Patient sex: M
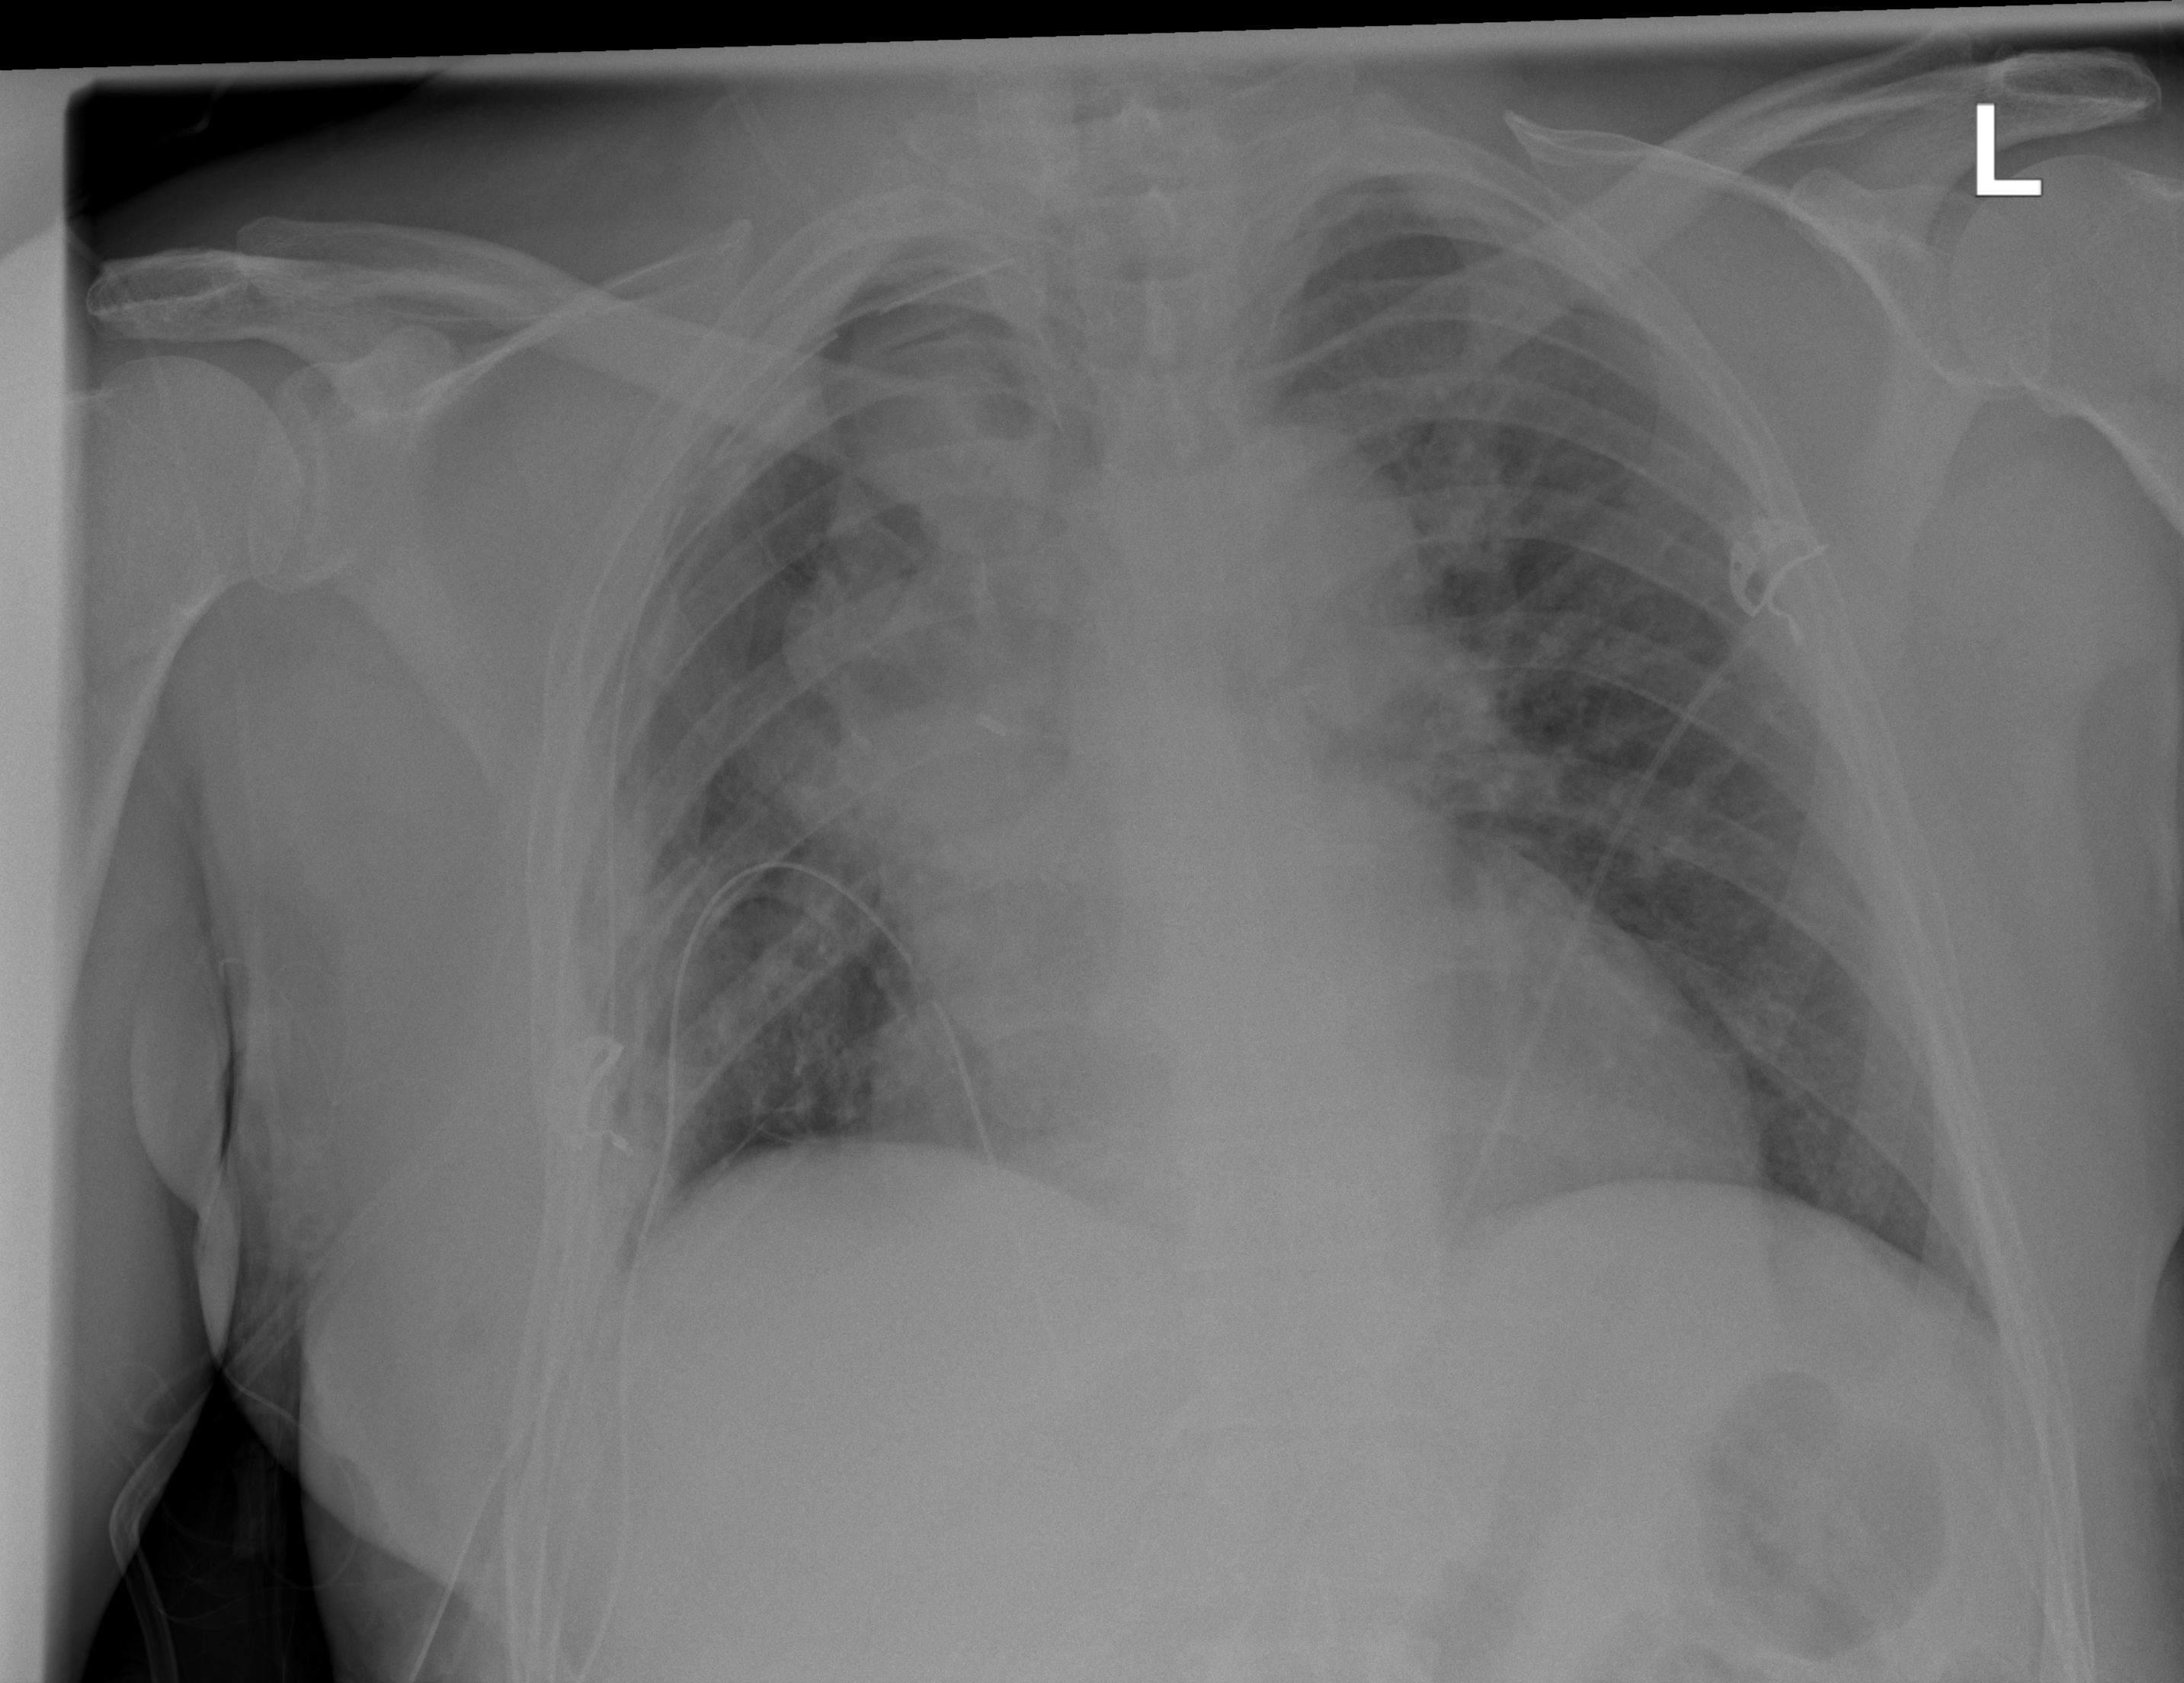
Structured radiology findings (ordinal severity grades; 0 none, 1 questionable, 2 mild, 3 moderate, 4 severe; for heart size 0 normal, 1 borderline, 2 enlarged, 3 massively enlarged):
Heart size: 0
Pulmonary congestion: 0
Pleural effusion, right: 0
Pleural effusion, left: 0
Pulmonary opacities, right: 0
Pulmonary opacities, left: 0
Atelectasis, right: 3
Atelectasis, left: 2